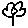
Label: flower